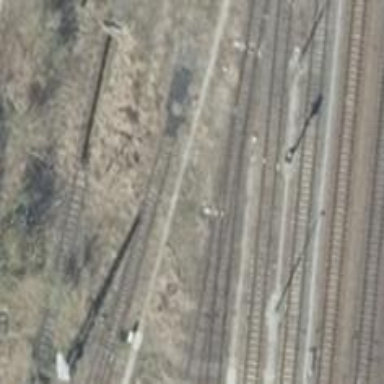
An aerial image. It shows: Railway switch.